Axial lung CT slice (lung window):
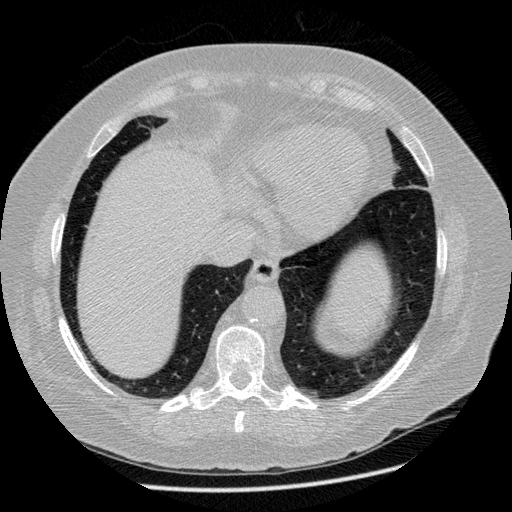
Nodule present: no